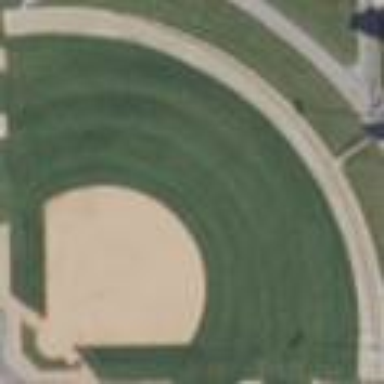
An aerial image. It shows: Baseball pitch for leisure land activities.